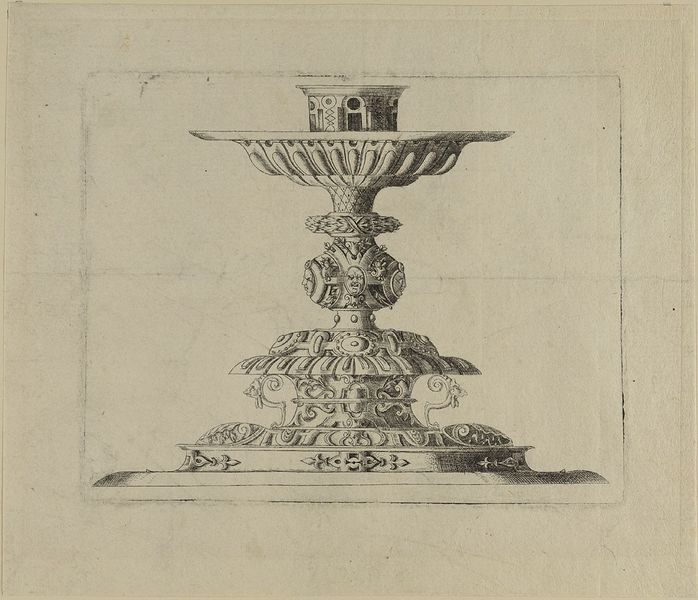
Titel: Kerzenleuchter
Künstler: Matthias Zündt
Standort: Hamburg
Institution: Museum für Kunst und Gewerbe Hamburg
Schlagwörter: gesichter, gesicht, hals, renaissance, papier, grafik, graphik, ornamente, kerze, fotografie, photographie, maske, druckgraphik, druckgrafik, stich, kunstgewerbe, kerzenständer, kerzenhalter, kerzenleuchter, schnörkel, kupferstich, kunsthandwerk, kandelaber, groteske, goldschmiedearbeit, rollwerk, beschlagwerk, gerippt, reproduktionen, industriedesign, druckerzeugnisse, ornamentstich, vorlageblätter